Question:
I have design like above, In that design I implement to app. I have Stack Widget inside container then inside Stack widget i have ListviewBuilder with Scroll direction Horizontal.
But the problem is, I cant scroll ListViewBuilder Horizontal inside Stack widget.
How can i fixed this ?
> My Trial Fail
<URL>
# Source Code
'''
class HomeScreen extends StatelessWidget {
static const routeName = "/home-screen";
@override
Widget build(BuildContext context) {
final mqHeight = MediaQuery.of(context).size.height;
final mqWidth = MediaQuery.of(context).size.width;
return SafeArea(
child: Scaffold(
appBar: AppBar(
elevation: 0,
title: Text('Good Morning'),
actions: <Widget>[
IconButton(
icon: Icon(Icons.settings),
onPressed: () => "",
)
],
),
body: SingleChildScrollView(
child: Column(
mainAxisSize: MainAxisSize.min,
children: <Widget>[
Container(
color: Colors.blue,
height: mqHeight / 3,
child: Stack(
overflow: Overflow.visible,
children: <Widget>[
Container(
color: Colors.red,
),
Positioned(
top: mqHeight / 4.5,
child: SizedBox(
height: 100,
child: ListView.builder(
physics: ClampingScrollPhysics(),
scrollDirection: Axis.horizontal,
shrinkWrap: true,
itemCount: 20,
itemBuilder: (BuildContext context, int index) {
return Container(
width: 100,
child: Card(
elevation: 10,
child: Icon(Icons.card_giftcard)),
);
},
),
),
)
],
),
),
Container(
child: Text(
'data data data data data data data data data ',
style: Theme.of(context).textTheme.display4,
),
)
],
)),
),
);
}
}
'''
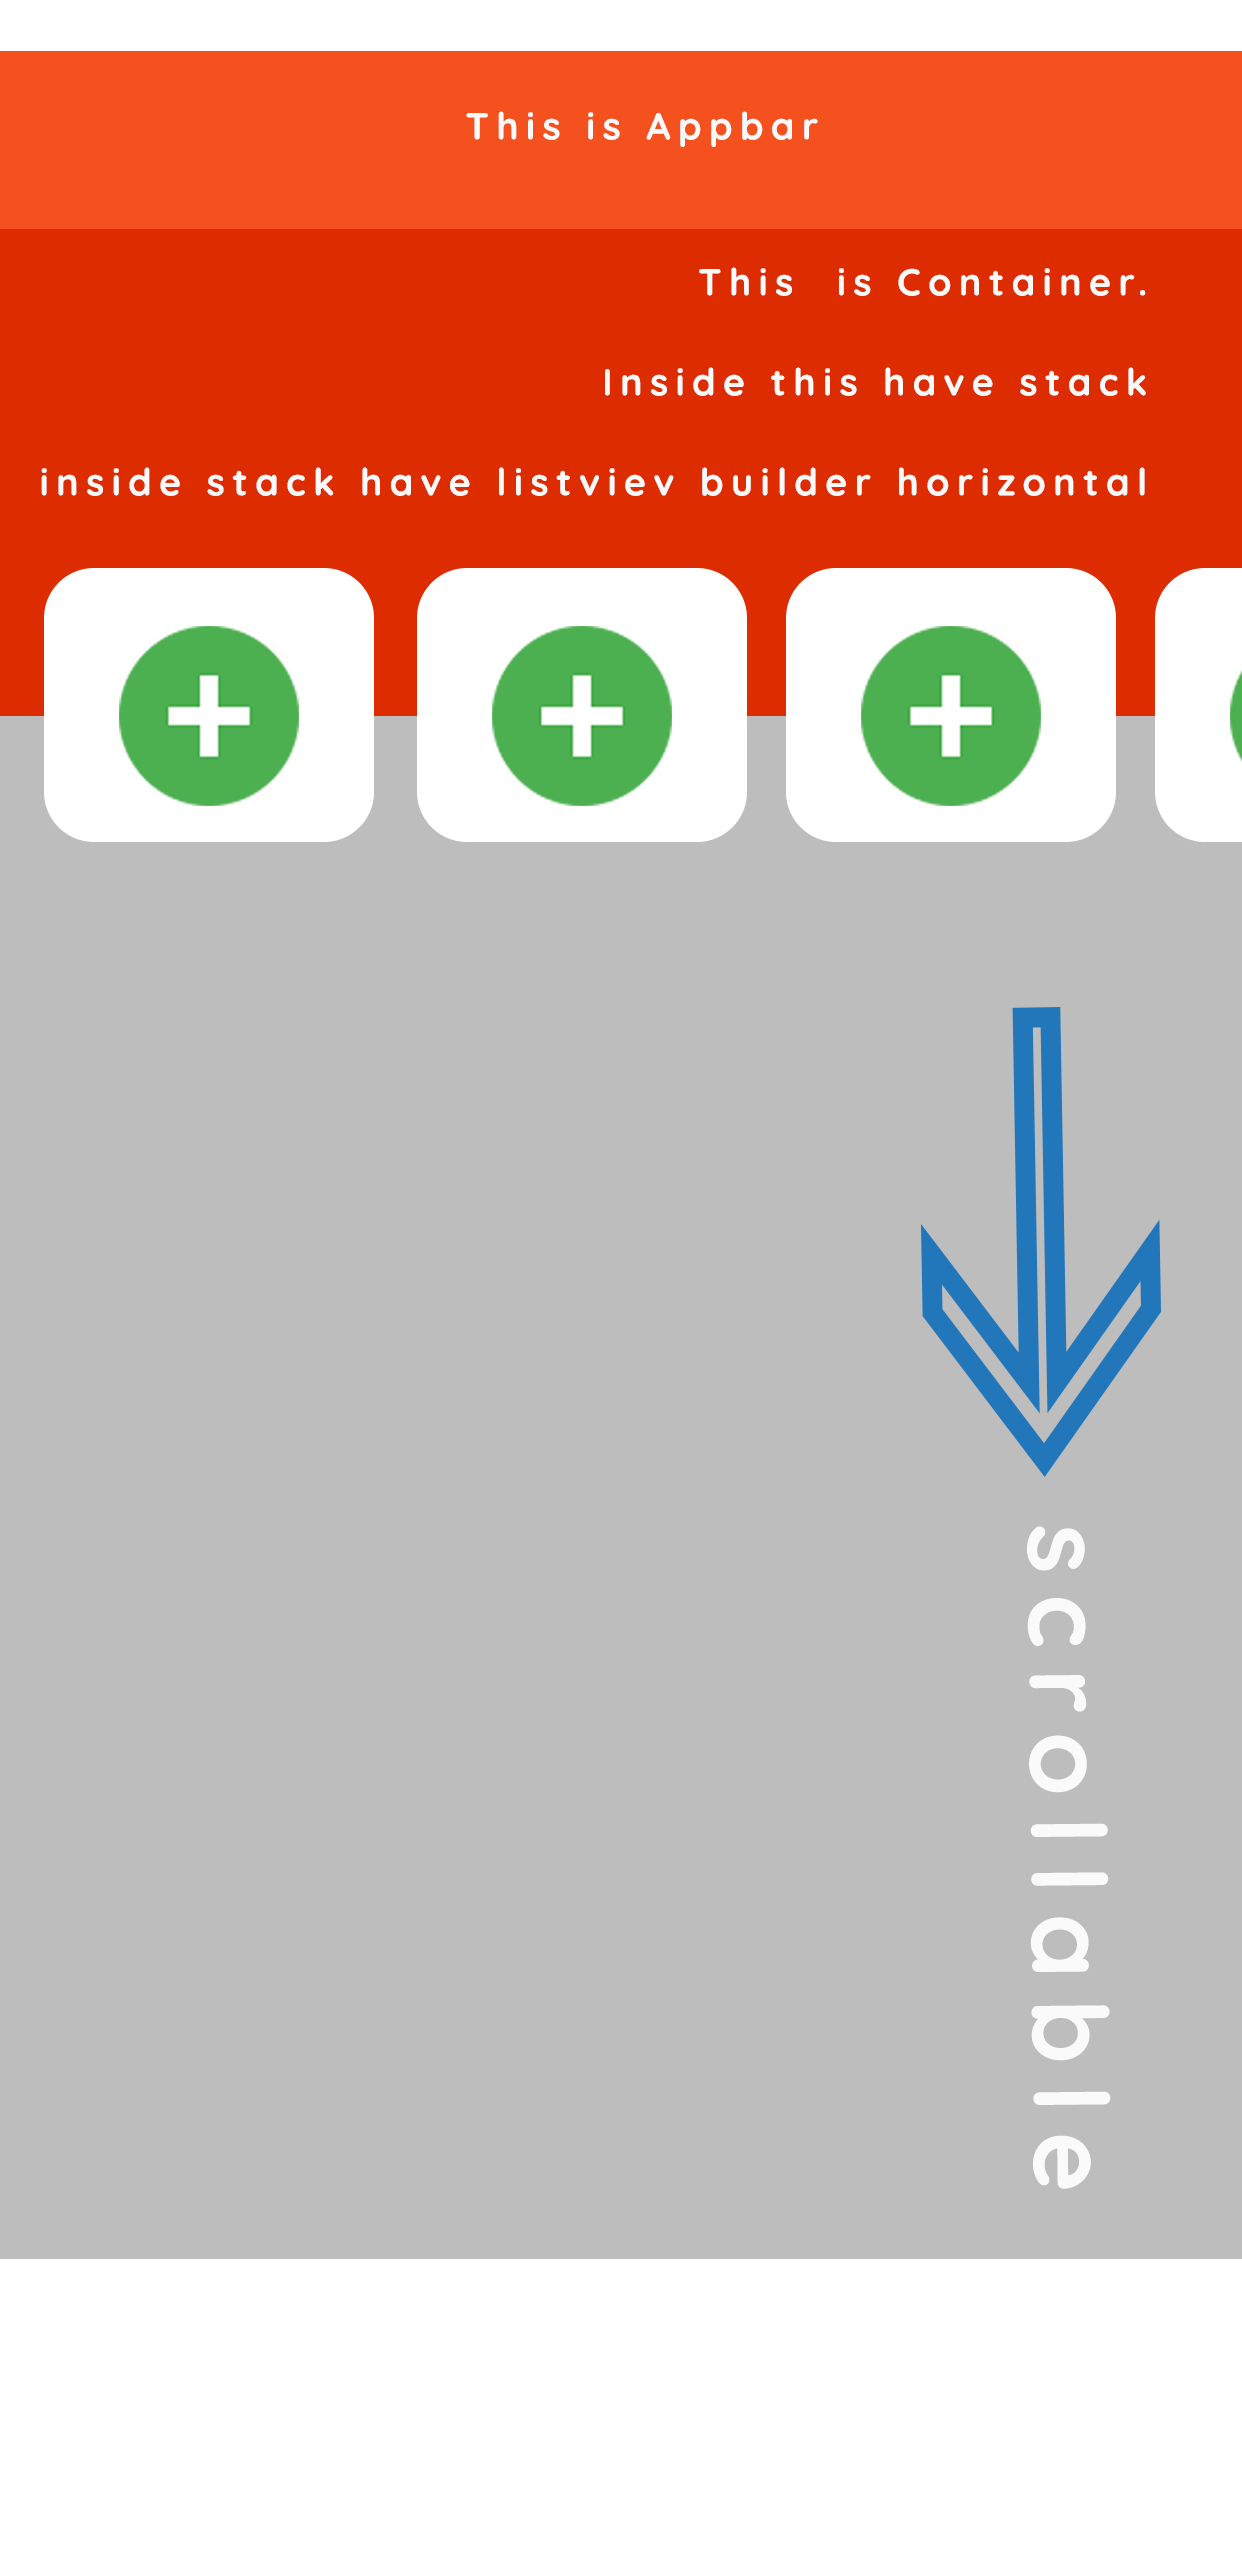
Answer: You can copy paste run full code below
From <URL>
Add 'top, right, bottom' attribute
code snippet
'''
Positioned(
top: mqHeight / 4.5,
left:0.0,
right:0.0,
bottom:0.0,
child: SizedBox(
height: 100,
child: ListView.builder(
'''
working demo
<URL>
full code
'''
import 'package:flutter/material.dart';
void main() => runApp(MyApp());
class MyApp extends StatelessWidget {
@override
Widget build(BuildContext context) {
return MaterialApp(
title: 'Flutter Demo',
theme: ThemeData(
primarySwatch: Colors.blue,
),
home: HomeScreen(),
);
}
}
class HomeScreen extends StatelessWidget {
static const routeName = "/home-screen";
@override
Widget build(BuildContext context) {
final mqHeight = MediaQuery.of(context).size.height;
final mqWidth = MediaQuery.of(context).size.width;
return SafeArea(
child: Scaffold(
appBar: AppBar(
elevation: 0,
title: Text('Good Morning'),
actions: <Widget>[
IconButton(
icon: Icon(Icons.settings),
onPressed: () => "",
)
],
),
body: SingleChildScrollView(
child: Column(
mainAxisSize: MainAxisSize.min,
children: <Widget>[
Container(
color: Colors.blue,
height: mqHeight / 3,
child: Stack(
overflow: Overflow.visible,
children: <Widget>[
Container(
color: Colors.red,
),
Positioned(
top: mqHeight / 4.5,
left:0.0,
right:0.0,
bottom:0.0,
child: SizedBox(
height: 100,
child: ListView.builder(
physics: ClampingScrollPhysics(),
scrollDirection: Axis.horizontal,
shrinkWrap: true,
itemCount: 20,
itemBuilder: (BuildContext context, int index) {
return Container(
width: 100,
child: Card(
elevation: 10,
child: Icon(Icons.card_giftcard)),
);
},
),
),
)
],
),
),
Container(
child: Text(
'data data data data data data data data data ',
style: Theme.of(context).textTheme.display4,
),
)
],
)),
),
);
}
}
'''